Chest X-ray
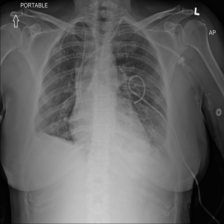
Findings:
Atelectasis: positive
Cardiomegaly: negative
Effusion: positive
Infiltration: positive
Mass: negative
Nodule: negative
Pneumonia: negative
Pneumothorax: negative
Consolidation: negative
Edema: negative
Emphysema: negative
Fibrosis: negative
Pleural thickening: negative
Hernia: negative